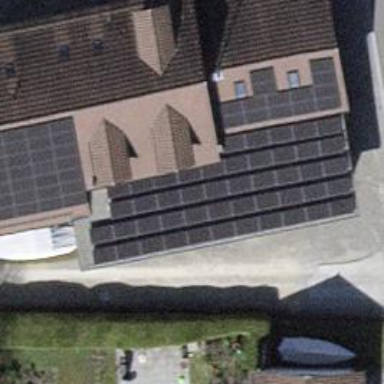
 consisting of solar photovoltaic panels."